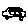
Label: car